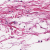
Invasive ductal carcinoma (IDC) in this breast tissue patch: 0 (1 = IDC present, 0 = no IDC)